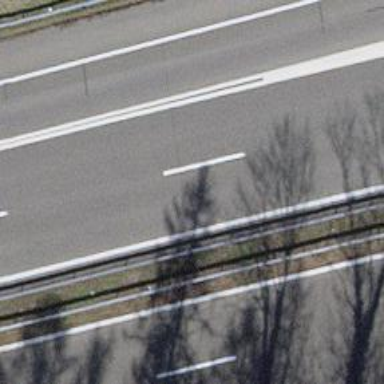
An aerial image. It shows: Paved motorway link.